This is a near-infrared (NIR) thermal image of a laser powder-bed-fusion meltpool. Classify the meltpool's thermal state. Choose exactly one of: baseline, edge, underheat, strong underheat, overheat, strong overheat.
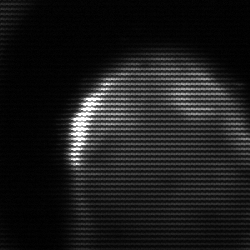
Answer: edge